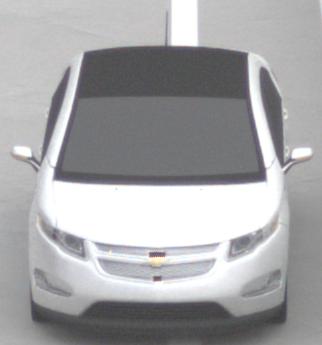
Make: Chevrolet
Model: Volt
Detailed model: Volt
Model produced from: 2011/11
Model produced until: 2014/08
Doors: 5
Color: white
Road condition: dry road
Daytime: morning or afternoon
Contrast: low contrast